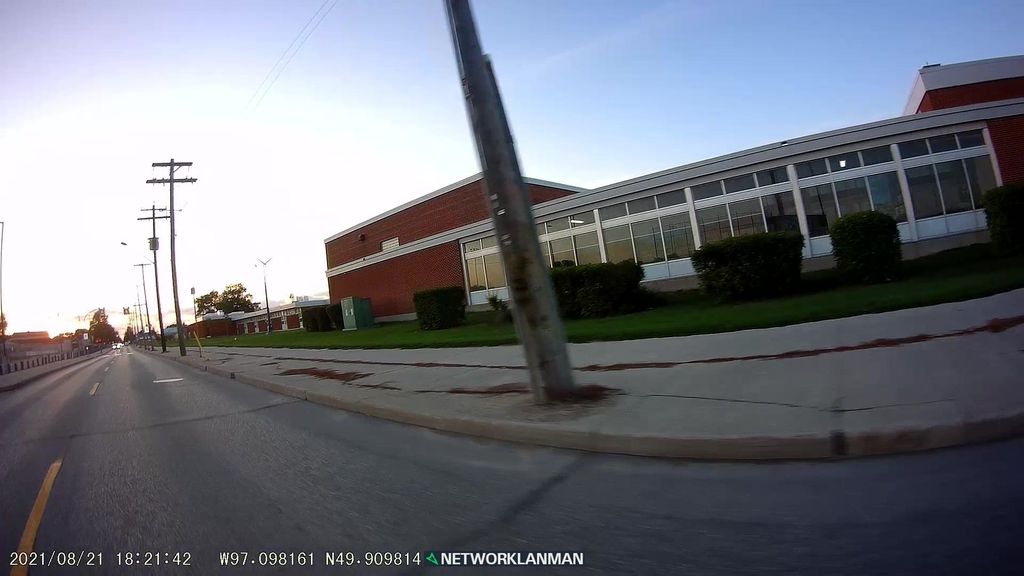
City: winnipeg